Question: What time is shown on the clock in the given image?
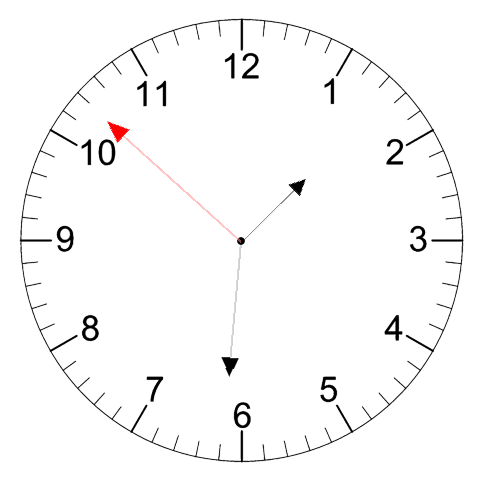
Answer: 01:30:52